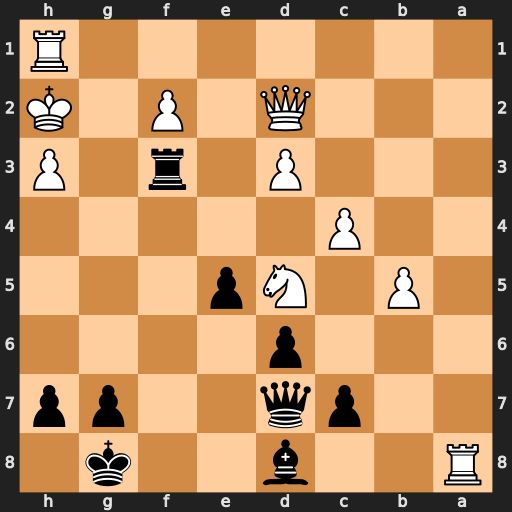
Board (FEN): R2b2k1/2pq2pp/3p4/1P1Np3/2P5/3P1r1P/3Q1P1K/7R
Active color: b
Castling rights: -
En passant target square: -
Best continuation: Rxh3+ Kg1 Qg4+ Kf1 Rxh1#